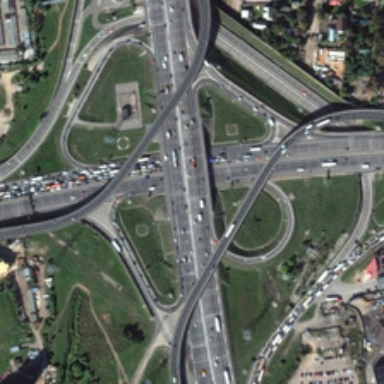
Green meadows are near a viaduct with many cars .